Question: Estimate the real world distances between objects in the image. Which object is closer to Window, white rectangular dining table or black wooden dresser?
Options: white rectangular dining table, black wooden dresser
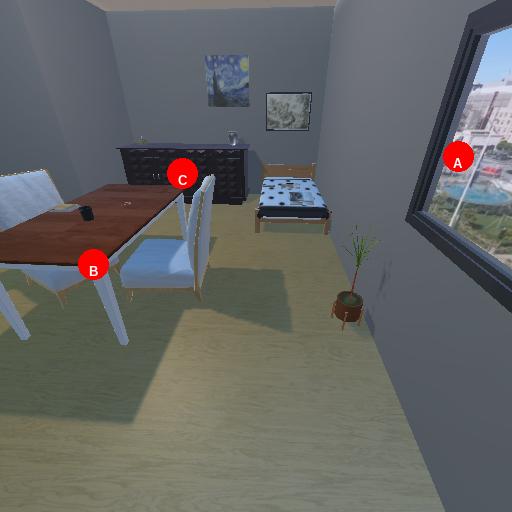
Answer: white rectangular dining table